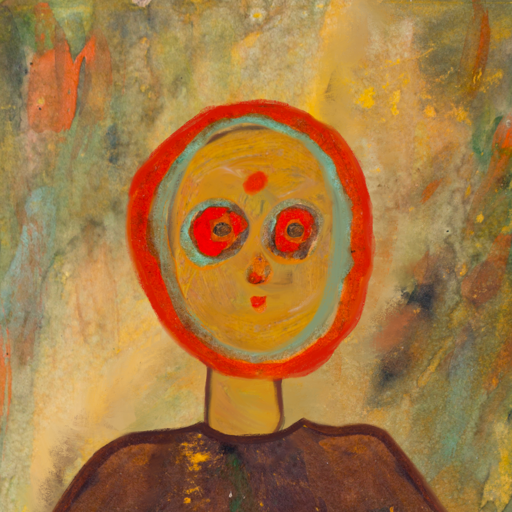
Background: Comrade, Head And Neck Front: After_Raid, Face Front: Sisters, Bust: Comrade, Hair Front: Sisters, Head Accessory: Blank, Second Necklace: Blank, Necklace: Blank, Baby: Blank